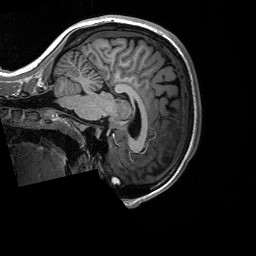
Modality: T1w
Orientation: sagittal
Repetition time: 8 s
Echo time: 0.066 s